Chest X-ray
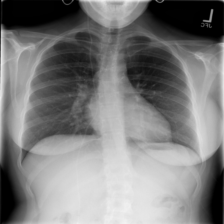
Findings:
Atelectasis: negative
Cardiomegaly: negative
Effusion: negative
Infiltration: negative
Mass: negative
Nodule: negative
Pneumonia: negative
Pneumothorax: negative
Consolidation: negative
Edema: negative
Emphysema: negative
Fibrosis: negative
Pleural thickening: negative
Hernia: negative